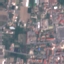
Label: Residential